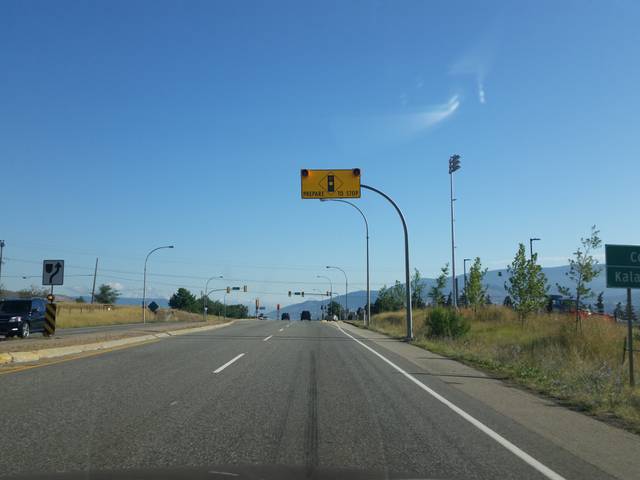
Region: Canada
Coordinates: 50.236, -119.283